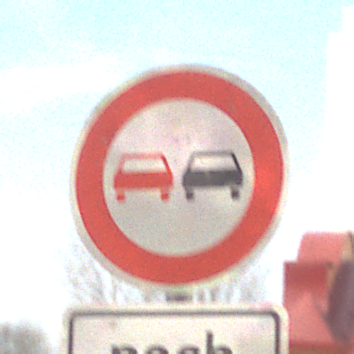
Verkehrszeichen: Ueberholverbot
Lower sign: LaengeEinerStrecke4
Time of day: MorningAfternoon
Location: Outdoor (Urban)
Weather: PartlyCloudy
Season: NotSpecified
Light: Natural